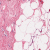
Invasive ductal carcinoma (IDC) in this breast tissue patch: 0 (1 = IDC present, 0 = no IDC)